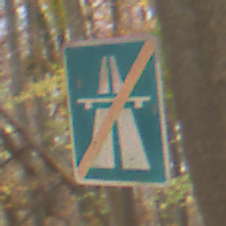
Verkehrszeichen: EndeAutbahn
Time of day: MorningAfternoon
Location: Outdoor (Nature)
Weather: Overcast
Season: Autumn
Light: Natural